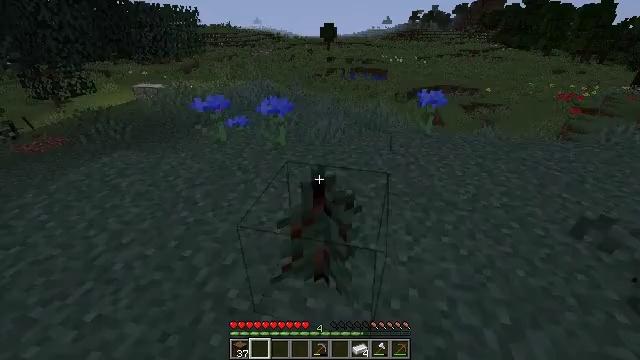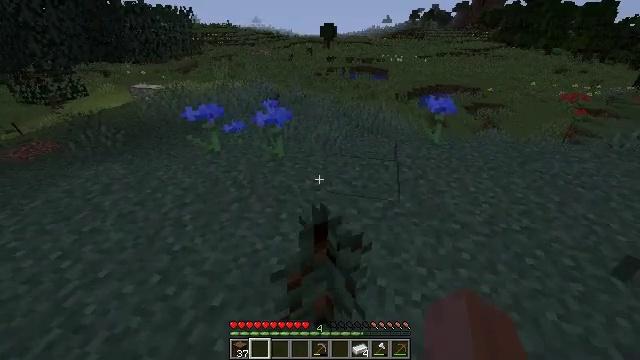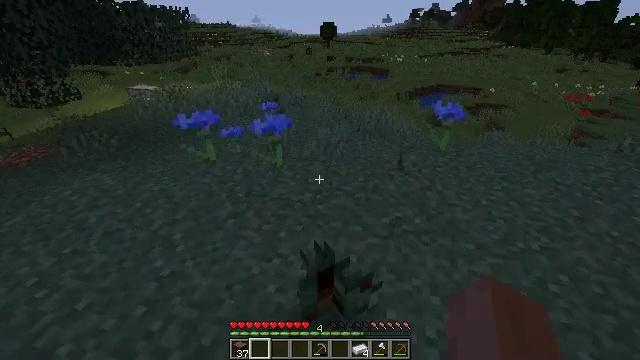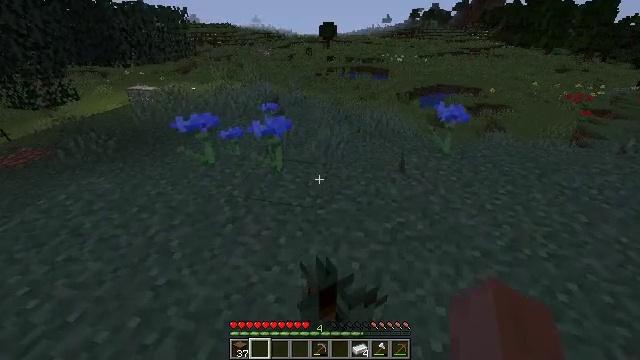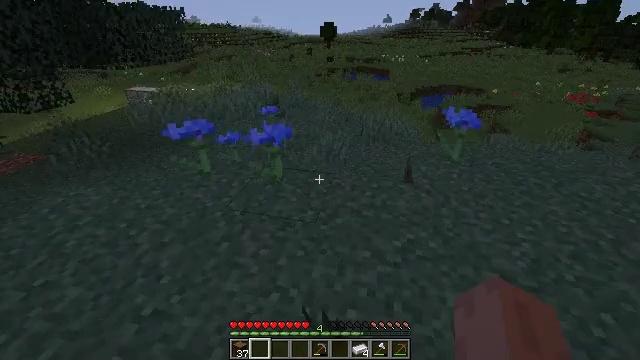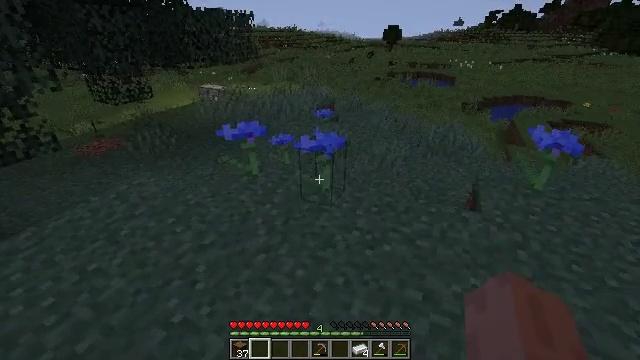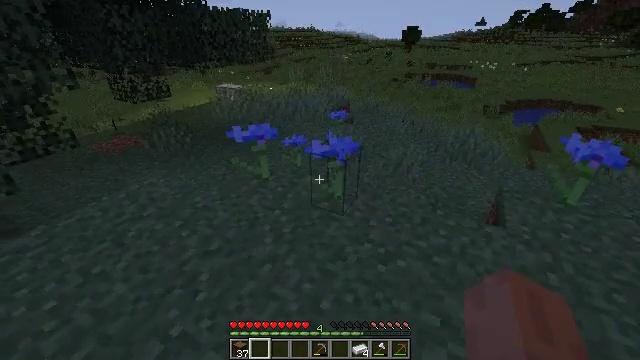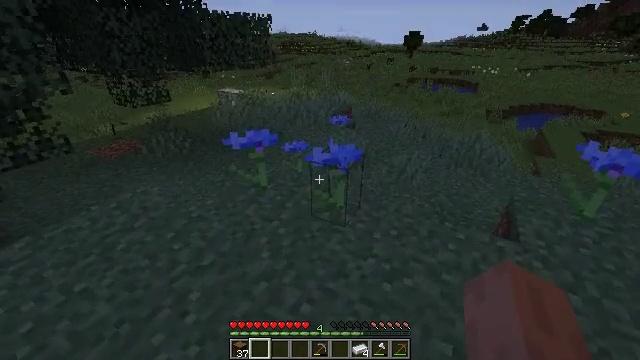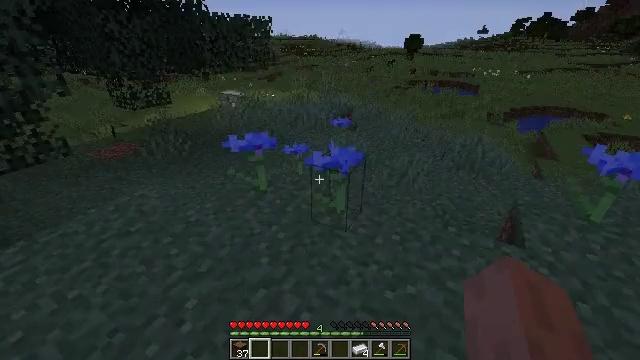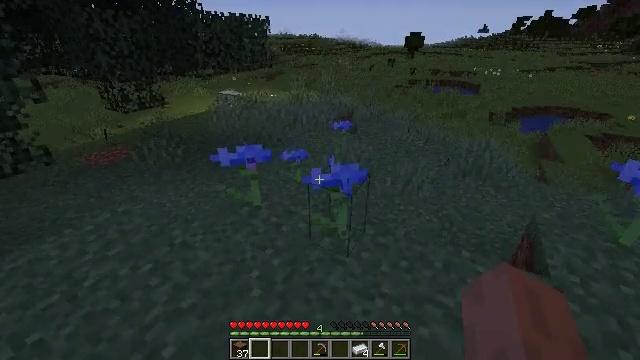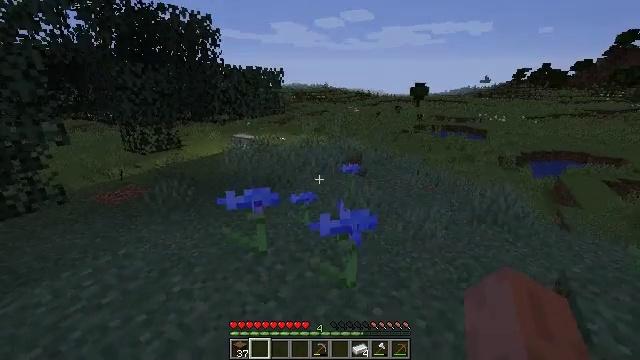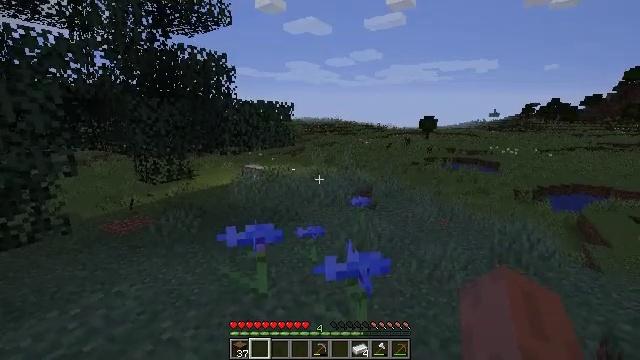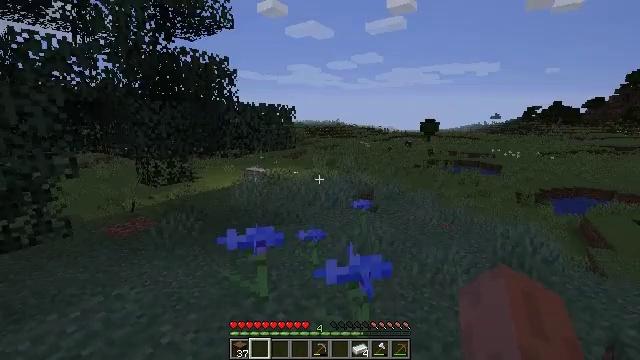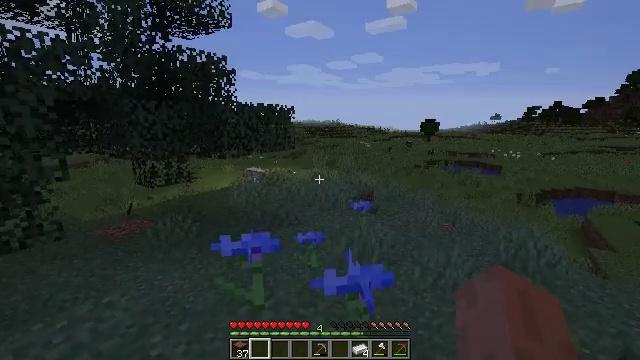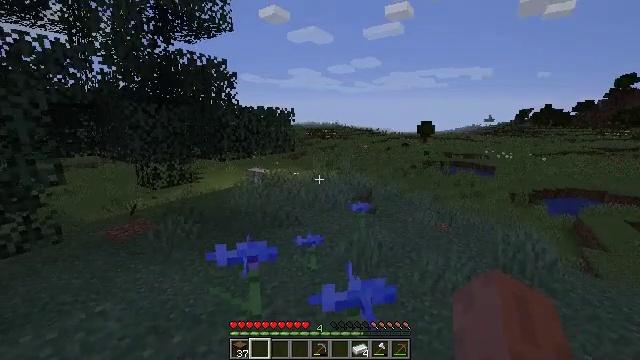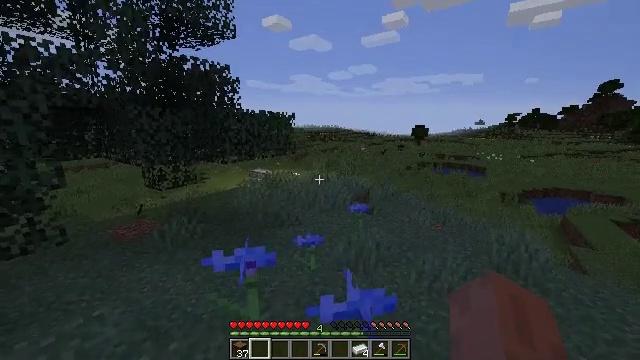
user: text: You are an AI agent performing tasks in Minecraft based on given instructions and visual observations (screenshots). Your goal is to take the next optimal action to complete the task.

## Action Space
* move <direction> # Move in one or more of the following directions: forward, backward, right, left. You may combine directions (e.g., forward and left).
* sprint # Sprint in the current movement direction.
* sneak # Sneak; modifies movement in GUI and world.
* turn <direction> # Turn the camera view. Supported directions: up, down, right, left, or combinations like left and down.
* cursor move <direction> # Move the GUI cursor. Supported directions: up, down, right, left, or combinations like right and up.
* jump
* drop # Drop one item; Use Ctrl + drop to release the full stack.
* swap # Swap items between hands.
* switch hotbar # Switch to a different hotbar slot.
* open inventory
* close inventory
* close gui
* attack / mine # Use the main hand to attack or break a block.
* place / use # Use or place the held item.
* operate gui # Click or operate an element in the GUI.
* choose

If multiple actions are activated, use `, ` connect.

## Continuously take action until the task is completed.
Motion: motion action
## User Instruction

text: Use the furnace to make cooked mutton.
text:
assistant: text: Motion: move forward
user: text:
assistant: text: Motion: move forward
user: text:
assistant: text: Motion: move forward
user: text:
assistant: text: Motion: move forward
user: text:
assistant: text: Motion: move forward, turn left
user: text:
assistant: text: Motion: turn left
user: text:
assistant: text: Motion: move forward
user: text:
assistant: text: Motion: move forward
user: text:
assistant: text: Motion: move forward
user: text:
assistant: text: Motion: turn left and up
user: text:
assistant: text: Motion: turn left and up
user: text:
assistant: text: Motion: no_op
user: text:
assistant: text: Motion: move forward
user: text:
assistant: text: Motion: move forward
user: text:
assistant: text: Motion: move forward
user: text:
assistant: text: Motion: move forward
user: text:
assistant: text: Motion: move forward
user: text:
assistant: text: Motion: move forward
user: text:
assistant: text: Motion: move forward
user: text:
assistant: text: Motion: move forward
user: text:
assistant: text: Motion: move forward
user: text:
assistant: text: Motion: move forward, jump
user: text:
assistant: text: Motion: move forward, jump
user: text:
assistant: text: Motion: move forward, jump
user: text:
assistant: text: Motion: move forward, jump
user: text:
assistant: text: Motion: move forward, jump
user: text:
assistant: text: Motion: move forward, jump
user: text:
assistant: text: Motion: move forward, jump
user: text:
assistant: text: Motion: move forward
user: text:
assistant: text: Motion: move forward